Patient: sex M, age 48
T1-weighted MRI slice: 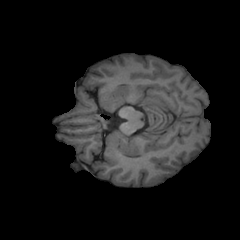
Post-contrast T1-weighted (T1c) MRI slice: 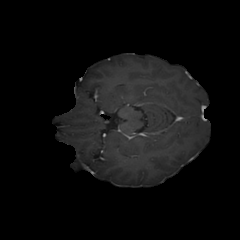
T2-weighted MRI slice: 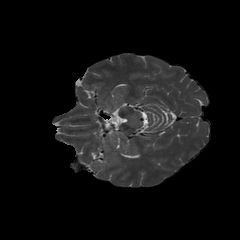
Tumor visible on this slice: no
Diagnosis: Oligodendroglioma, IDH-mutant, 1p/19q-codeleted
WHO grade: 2